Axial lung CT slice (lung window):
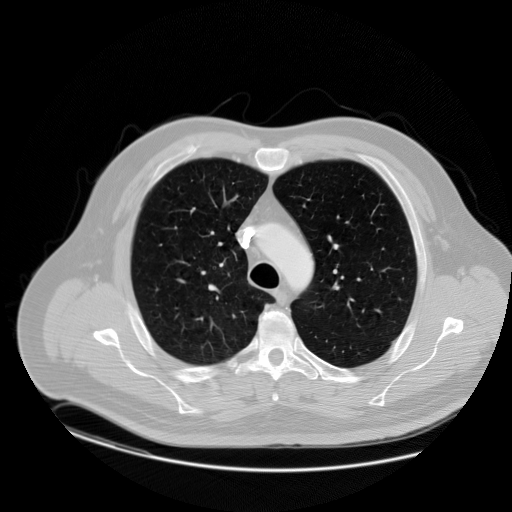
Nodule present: no